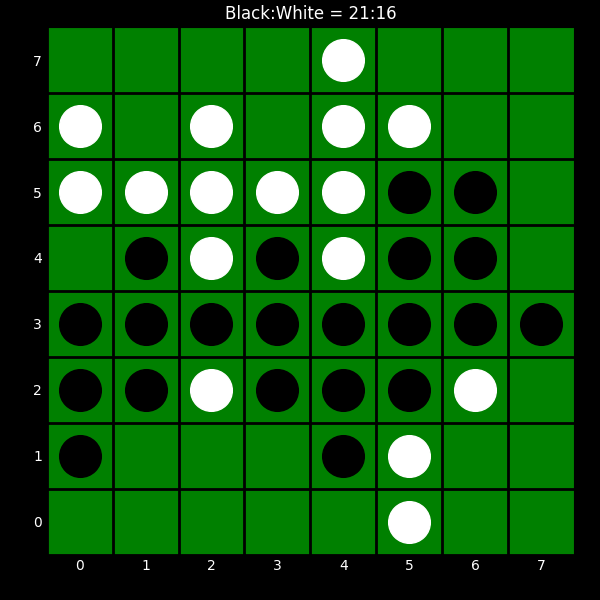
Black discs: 21
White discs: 16